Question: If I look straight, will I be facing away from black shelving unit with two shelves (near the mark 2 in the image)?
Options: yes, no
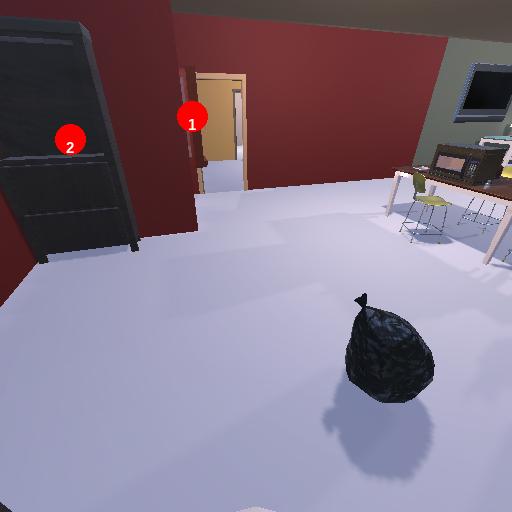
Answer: yes